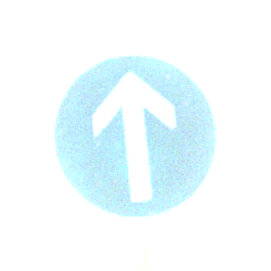
Verkehrszeichen: VorgeschriebeneFahrtrichtungGeradeaus
Umgebung: Outdoor, Nature
Tageszeit: SunriseSunset
Wetter: PartlyCloudy
Licht: Natural
Jahreszeit: NotSpecified
Kontrast: HighContrast